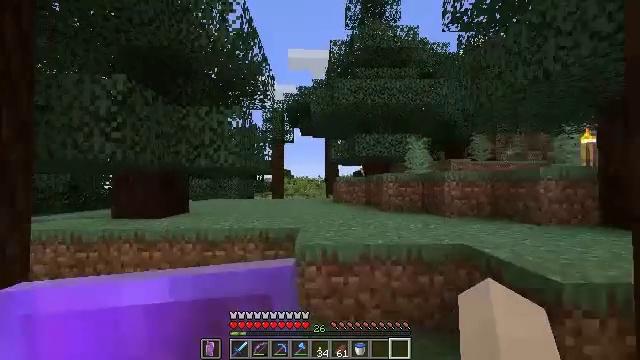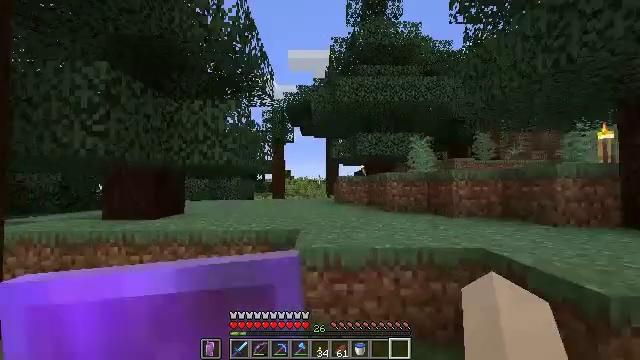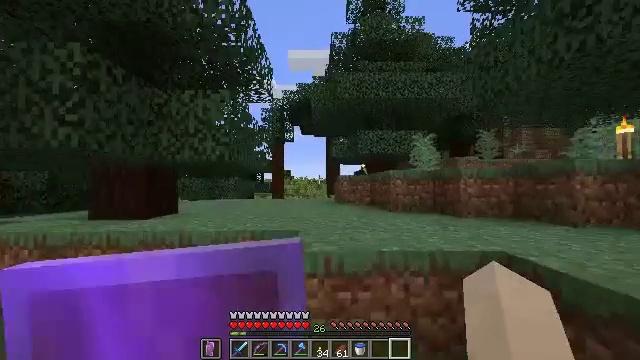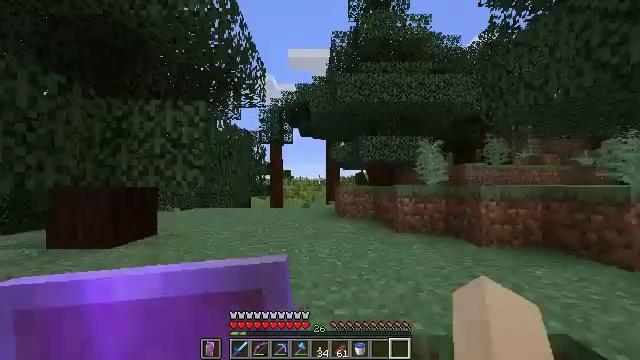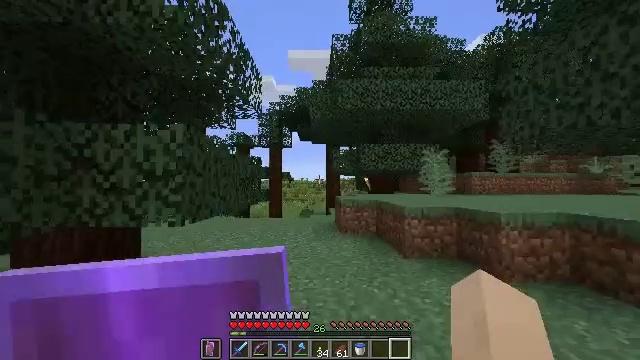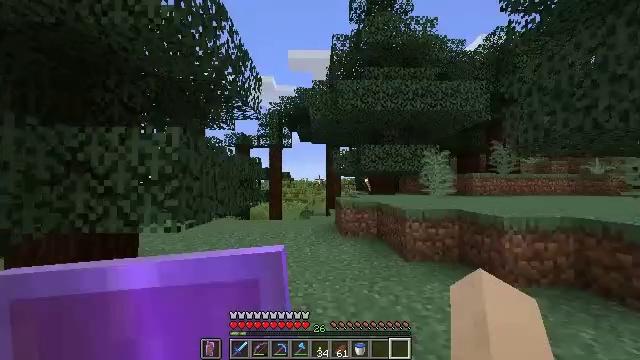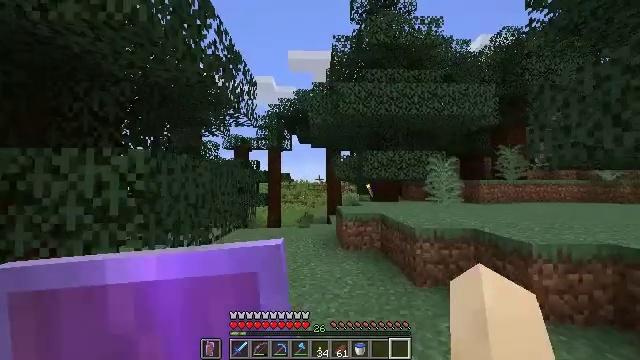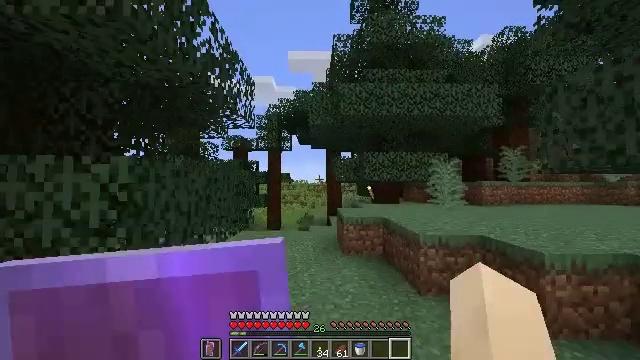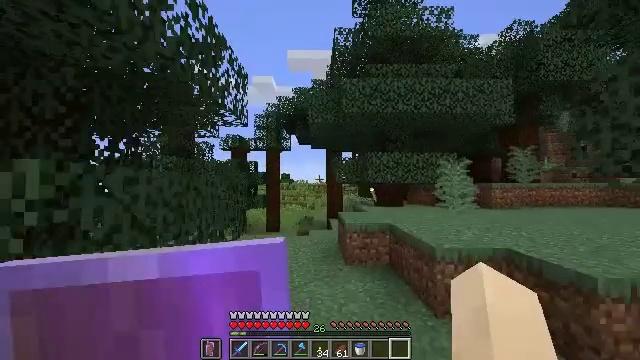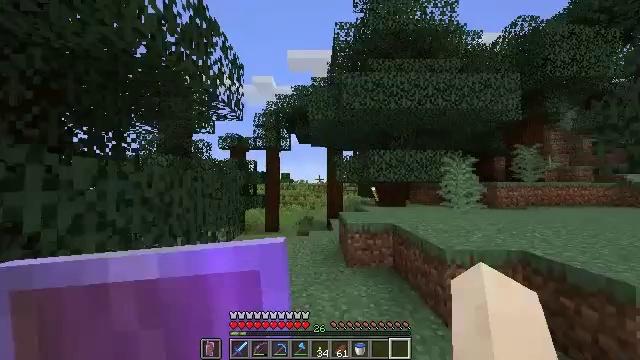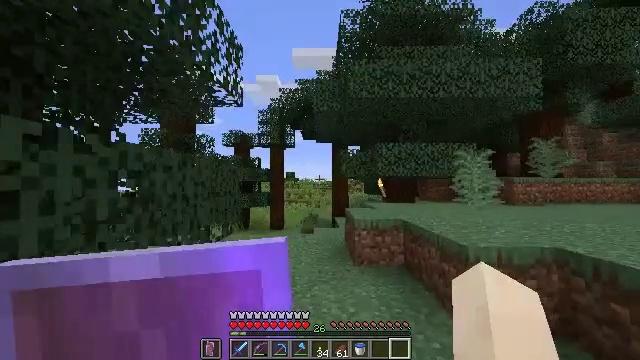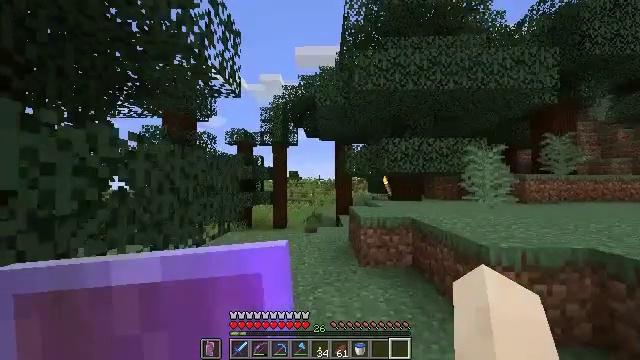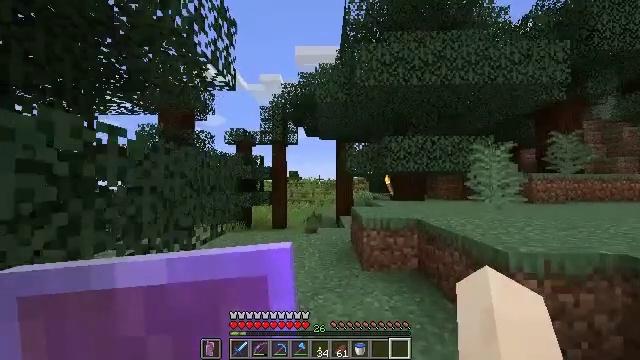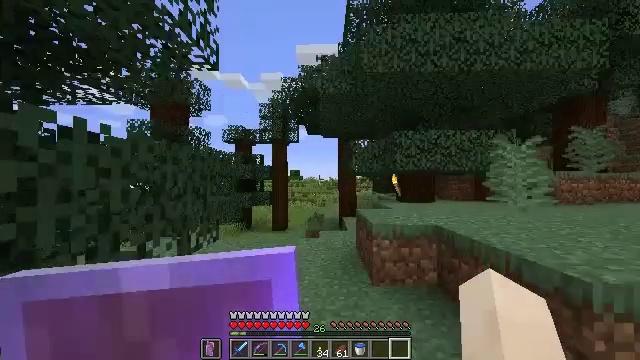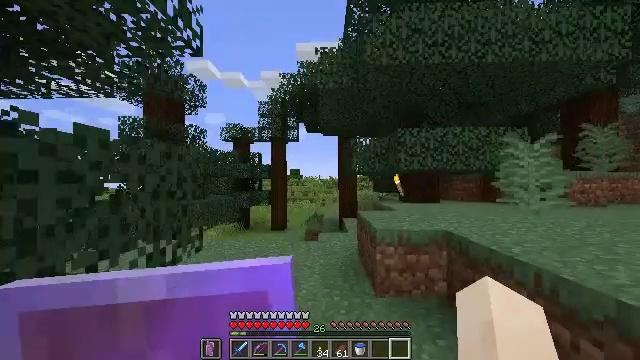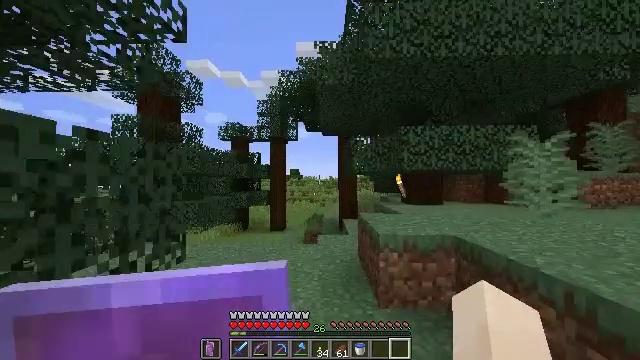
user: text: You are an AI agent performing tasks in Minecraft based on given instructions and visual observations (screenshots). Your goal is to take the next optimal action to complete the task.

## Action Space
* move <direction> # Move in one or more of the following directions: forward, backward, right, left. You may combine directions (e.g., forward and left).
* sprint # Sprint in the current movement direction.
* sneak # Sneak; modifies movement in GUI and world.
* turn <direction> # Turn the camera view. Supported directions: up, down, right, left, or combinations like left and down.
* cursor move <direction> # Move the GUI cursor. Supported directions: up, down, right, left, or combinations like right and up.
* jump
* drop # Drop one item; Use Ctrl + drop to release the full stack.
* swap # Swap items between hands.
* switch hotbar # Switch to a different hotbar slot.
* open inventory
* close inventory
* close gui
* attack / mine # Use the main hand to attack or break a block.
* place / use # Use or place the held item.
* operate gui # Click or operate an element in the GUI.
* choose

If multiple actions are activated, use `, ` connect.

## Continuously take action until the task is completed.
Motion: motion action
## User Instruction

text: Collect the grass block using a shovel.
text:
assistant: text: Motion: move forward
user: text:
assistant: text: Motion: move forward
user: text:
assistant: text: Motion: move forward, jump
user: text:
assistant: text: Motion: move forward, jump
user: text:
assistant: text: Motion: move forward, jump
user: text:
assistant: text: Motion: move forward
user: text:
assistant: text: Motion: move forward
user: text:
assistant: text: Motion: move forward
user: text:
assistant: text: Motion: move forward
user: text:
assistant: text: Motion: move forward, sprint, turn left
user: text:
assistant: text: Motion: move forward, sprint
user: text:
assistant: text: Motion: move forward, sprint
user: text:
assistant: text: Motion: move forward
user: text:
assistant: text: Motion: move forward
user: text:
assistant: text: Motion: move forward
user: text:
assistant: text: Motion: move forward, turn left and down
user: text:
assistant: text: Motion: move forward, turn left and down
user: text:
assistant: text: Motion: move forward, turn left and down
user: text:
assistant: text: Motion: move forward, turn left and down, jump
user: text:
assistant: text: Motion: move forward, turn left and down, jump
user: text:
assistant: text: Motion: move forward, jump
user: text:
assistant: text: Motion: move forward
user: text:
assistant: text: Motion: move forward, turn left and down
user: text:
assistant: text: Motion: move forward, turn left and down
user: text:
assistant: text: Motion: move forward, turn left
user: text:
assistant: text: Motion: move forward, turn left
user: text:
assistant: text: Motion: move forward, turn left
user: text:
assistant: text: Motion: move forward
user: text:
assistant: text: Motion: move forward, turn left
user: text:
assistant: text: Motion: move forward, turn left